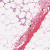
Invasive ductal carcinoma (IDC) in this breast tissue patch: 0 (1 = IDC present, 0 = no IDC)